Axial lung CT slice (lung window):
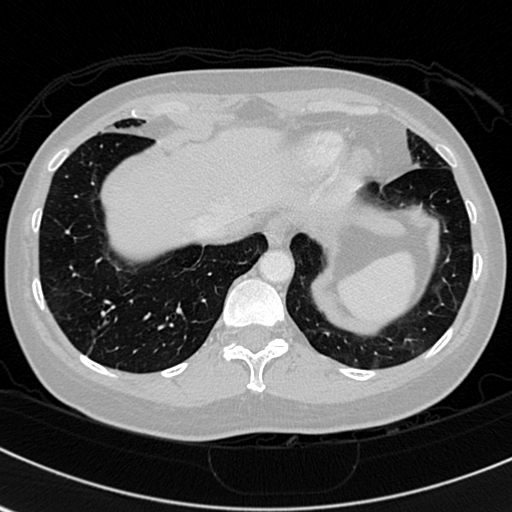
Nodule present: no